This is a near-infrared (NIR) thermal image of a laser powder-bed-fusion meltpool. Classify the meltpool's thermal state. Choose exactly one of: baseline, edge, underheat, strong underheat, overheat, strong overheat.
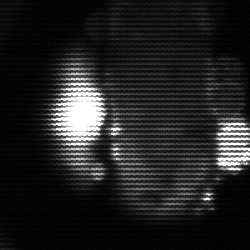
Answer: strong underheat